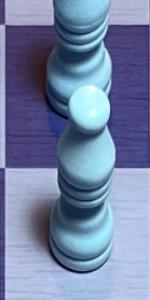
Label: Bishop_White